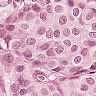
Metastatic tissue present: yes